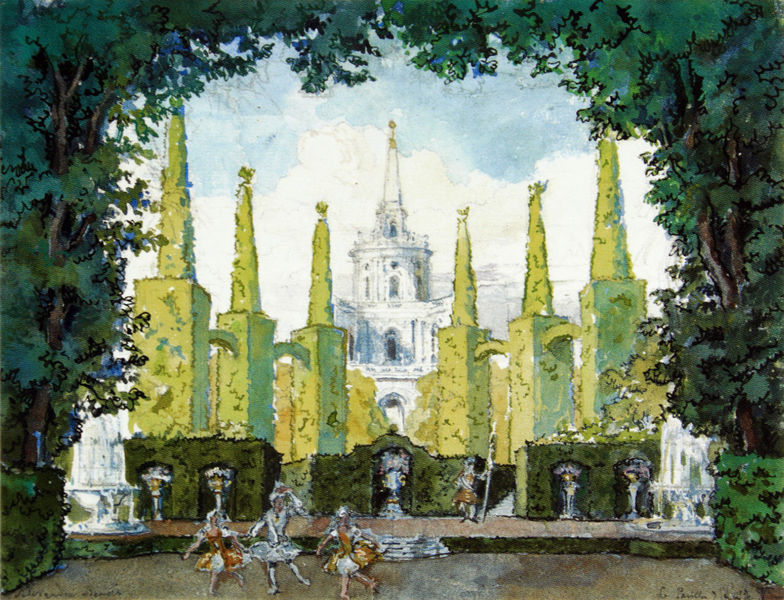
Titel: Bühnenbildentwurf für den Hintergrund in Armides Garten (Traumszene) im Ballett "Le Pavillon d'Armide"
Künstler: Alexandre Benois
Standort: San Francisco (California)
Institution: Fine Arts Museums of San Francisco
Schlagwörter: baum, mann, bäume, frauen, grün, tanz, brunnen, turm, garten, hecke, tänzer, hecken